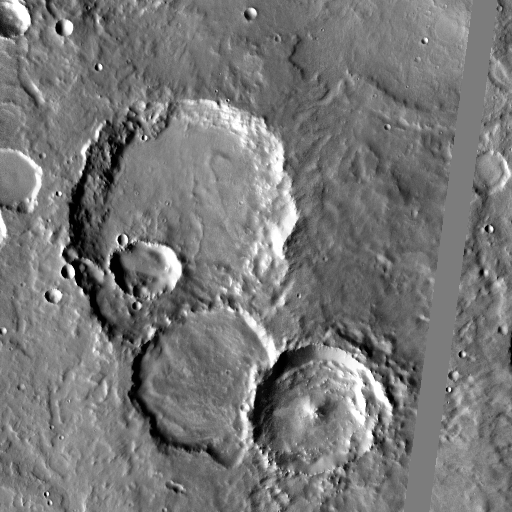
Crater classes present: Background, Other, Layered, Buried, Secondary